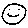
Label: smiley face